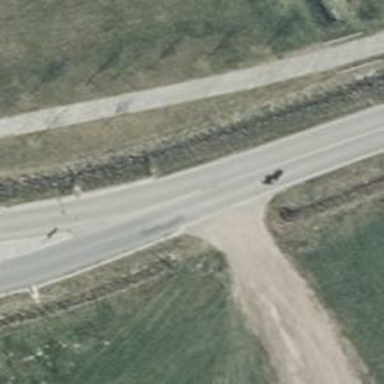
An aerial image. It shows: Primary road with asphalt surface.